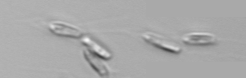
Label: Dinobryon